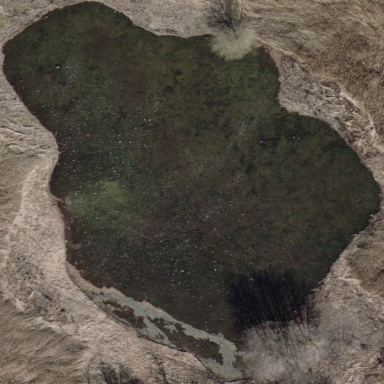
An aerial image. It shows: Pond with natural water.